Question: I'm using neo4jphp (<URL>
'''
$traversal = new Everyman\Neo4j\Traversal($this->client);
$traversal->addRelationship('download', Relationship::DirectionIn)
->setPruneEvaluator(Traversal::PruneNone)
->setReturnFilter(Traversal::ReturnAllButStart) // ReturnAllButStart OR ReturnAll
->setMaxDepth(0);
$pager = new Everyman\Neo4j\Pager($traversal, $startNode, Traversal::ReturnTypeNode);
$pager->setPageSize(10)
->setLeaseTime(120);
while ($results = $pager->getNextResults()) {
foreach ($results as $node) {
echo $node->getProperty('fi') . $node->getProperty('name')."\n";
}
}
'''
For example if the startnode is file_id = 1, the most related download would be file_id = 3 because everyone who downloads file_id 1 also download file_id = 3. File_id 2 and 4 would be ranked 2nd.
Thank you in advance.

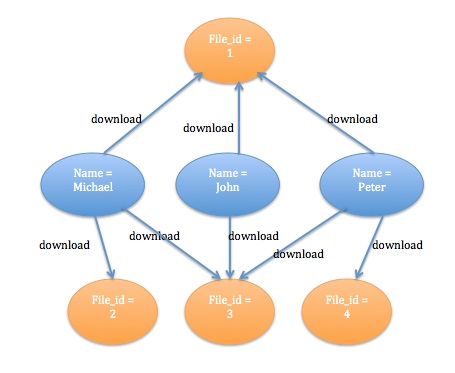
Answer: When using Cypher, you'd save a lot of code:
'''
START file=node(1) // or startNode as named parameter
MATCH p=file<-[:download]-()-[:download]->otherFile
RETURN otherFile, count(*) order by count(*) desc
'''
If you want to limit to e.g. best 5 matches, amend 'limit 5'.
Check out <URL> for how to use Cypher with neo4jphp.